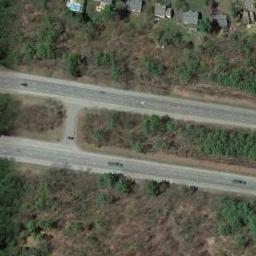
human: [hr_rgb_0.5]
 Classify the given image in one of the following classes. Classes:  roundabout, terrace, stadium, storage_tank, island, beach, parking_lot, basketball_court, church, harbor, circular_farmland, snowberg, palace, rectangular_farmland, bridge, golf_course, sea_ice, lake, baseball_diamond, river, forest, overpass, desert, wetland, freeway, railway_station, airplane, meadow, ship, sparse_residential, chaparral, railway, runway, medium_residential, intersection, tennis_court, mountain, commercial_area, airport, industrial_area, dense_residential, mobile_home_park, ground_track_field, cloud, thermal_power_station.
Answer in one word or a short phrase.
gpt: freeway